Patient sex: M
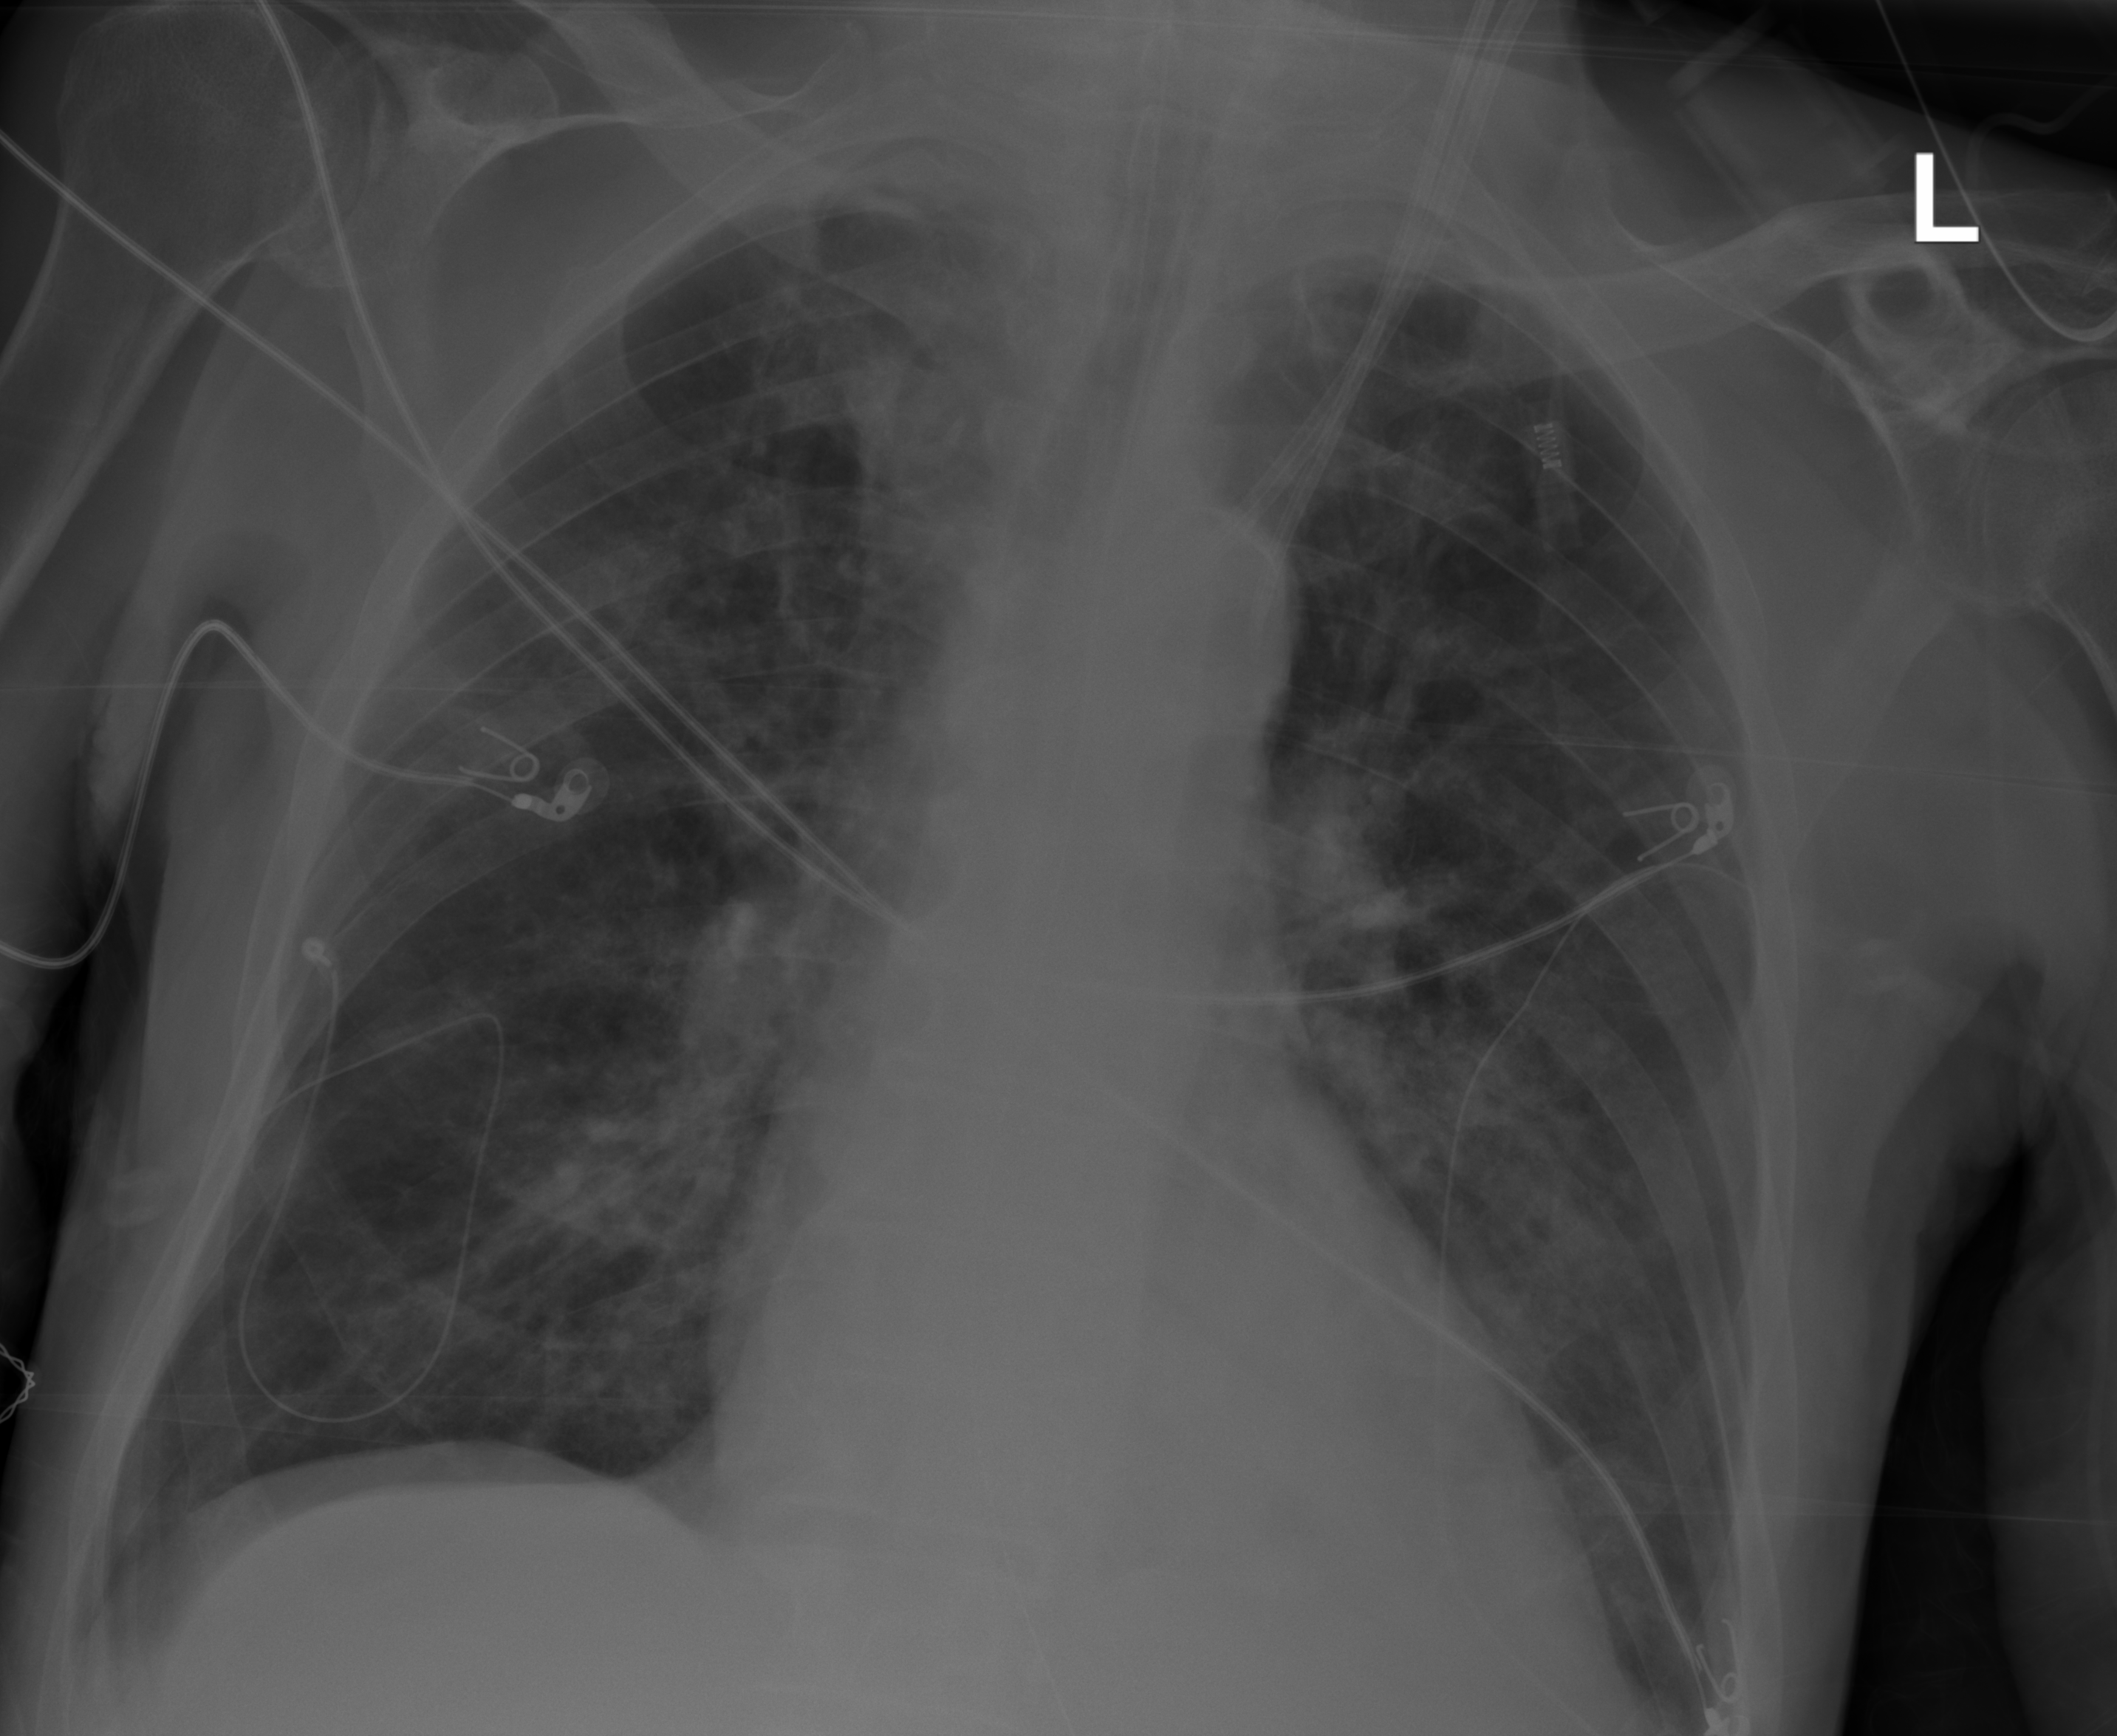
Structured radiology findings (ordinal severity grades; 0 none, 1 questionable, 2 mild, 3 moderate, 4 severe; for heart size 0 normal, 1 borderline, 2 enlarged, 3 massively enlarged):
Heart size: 2
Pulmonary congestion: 2
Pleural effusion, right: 1
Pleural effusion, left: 2
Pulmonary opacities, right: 0
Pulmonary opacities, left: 2
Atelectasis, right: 1
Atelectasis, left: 2